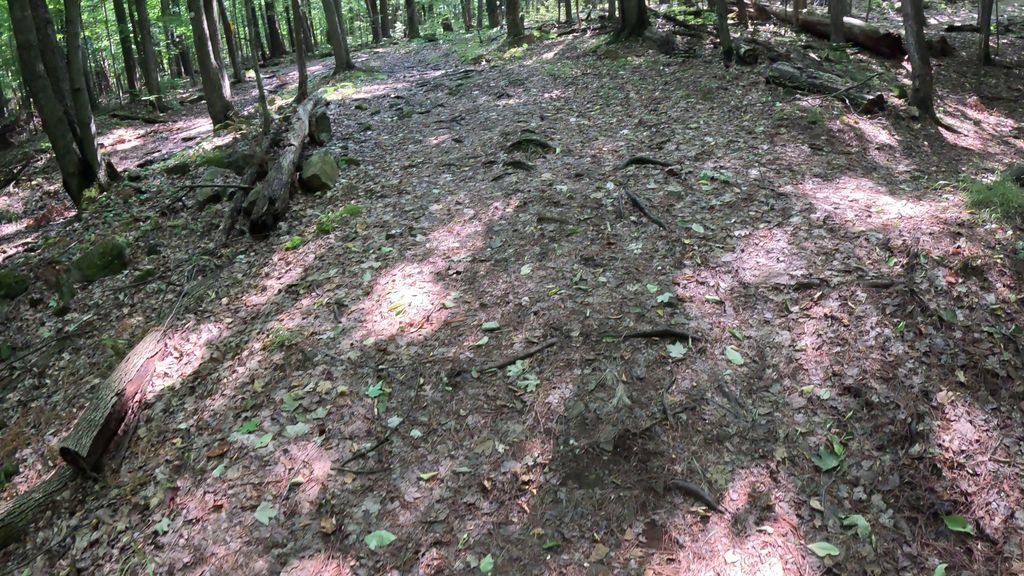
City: ottawa-gatineau